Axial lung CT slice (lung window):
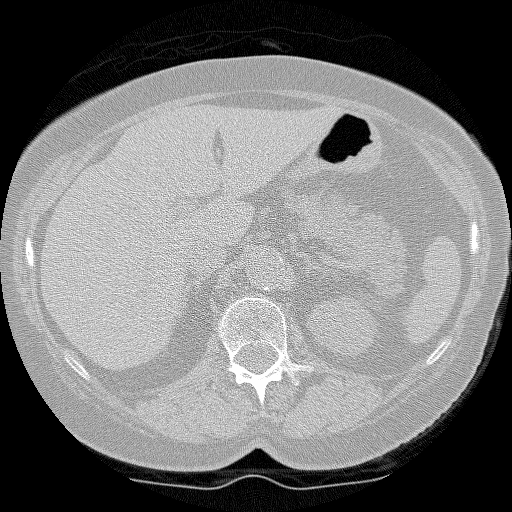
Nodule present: no